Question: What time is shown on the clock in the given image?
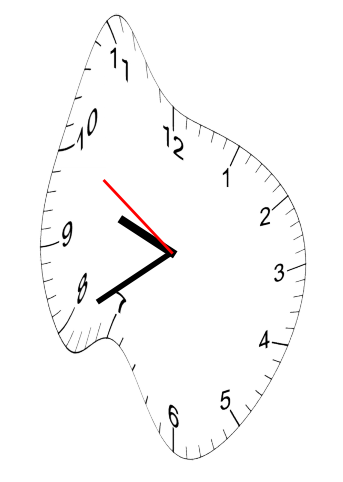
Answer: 09:39:50